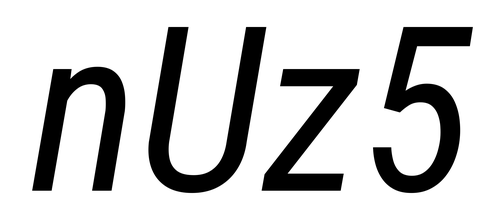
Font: Roboto-Italic_Condensed_Italic